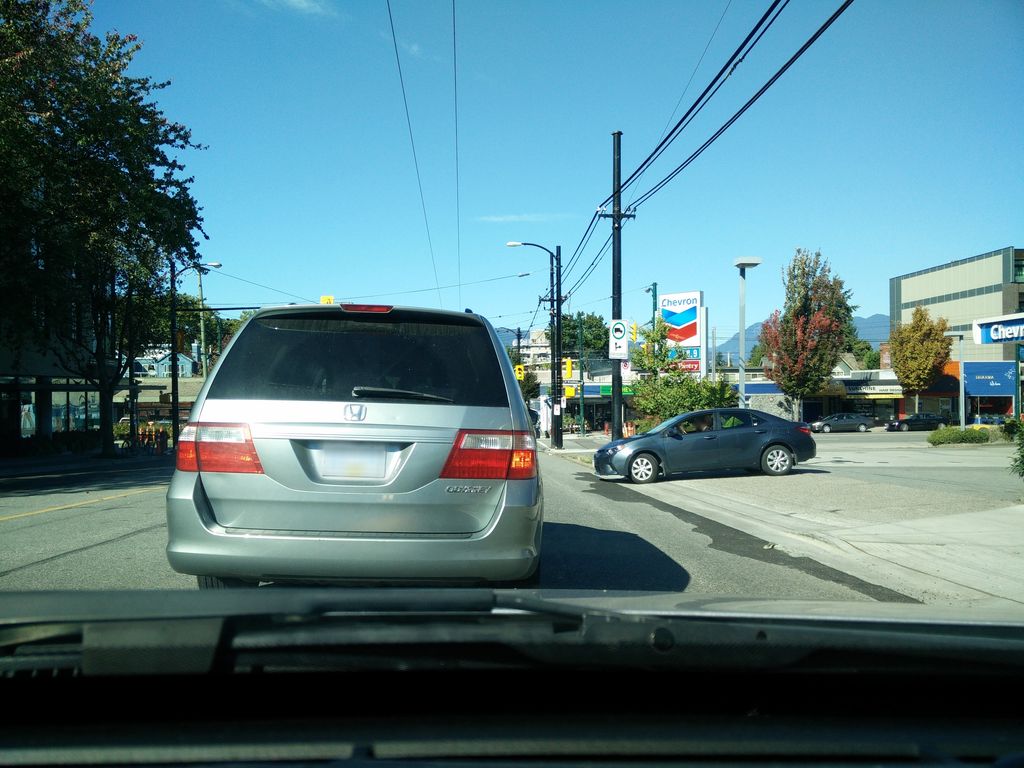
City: vancouver